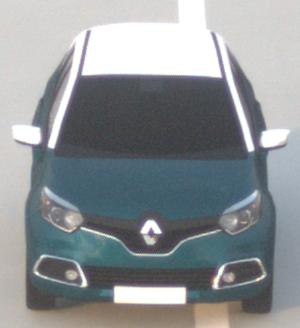
Make: Renault
Model: Captur ENERGY TCe 90
Detailed model: Captur (I)
Model produced from: 2013/06
Model produced until: 2015/05
Doors: 5
Color: blue
Road condition: dry road
Daytime: sunrise or sunset
Contrast: low contrast